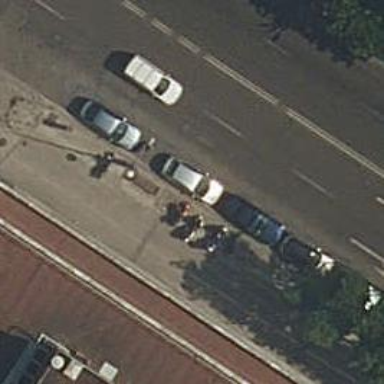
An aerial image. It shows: Motorcycle parking area.